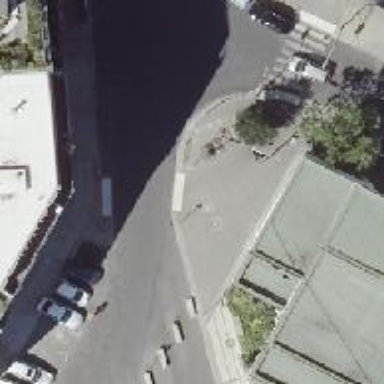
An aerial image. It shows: Unmarked road crossing with kerb extensions on both sides.